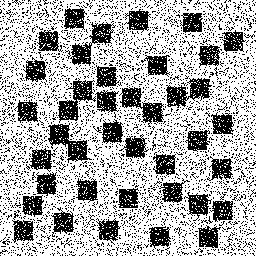
Squares: 40
Triangles: 0
Stars: 0
Total shapes: 40